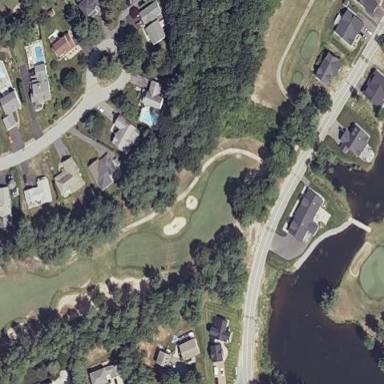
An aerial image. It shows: Scenic golf fairway.